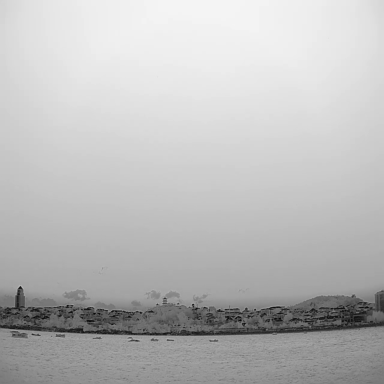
There are seven bulk_carriers in the infrared image.